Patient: sex M, age 78
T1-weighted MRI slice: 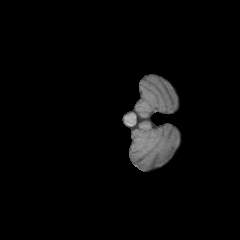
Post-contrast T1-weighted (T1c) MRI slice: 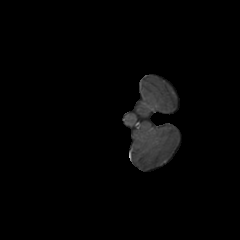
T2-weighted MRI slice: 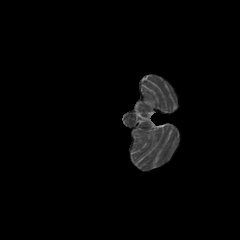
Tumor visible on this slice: no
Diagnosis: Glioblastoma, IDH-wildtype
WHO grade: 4